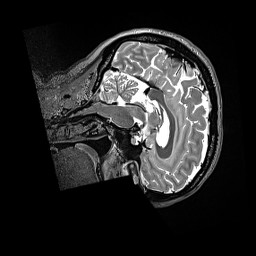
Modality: T2w
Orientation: sagittal
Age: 52
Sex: female
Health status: ill
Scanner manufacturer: siemens
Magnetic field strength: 3 T
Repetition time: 3.2 s
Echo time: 0.564 s